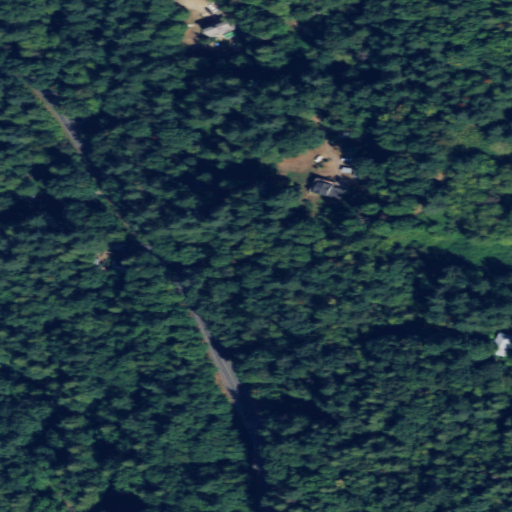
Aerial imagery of mountain in Washington named Reese Hill containing mixed forest, evergreen forest, and open development